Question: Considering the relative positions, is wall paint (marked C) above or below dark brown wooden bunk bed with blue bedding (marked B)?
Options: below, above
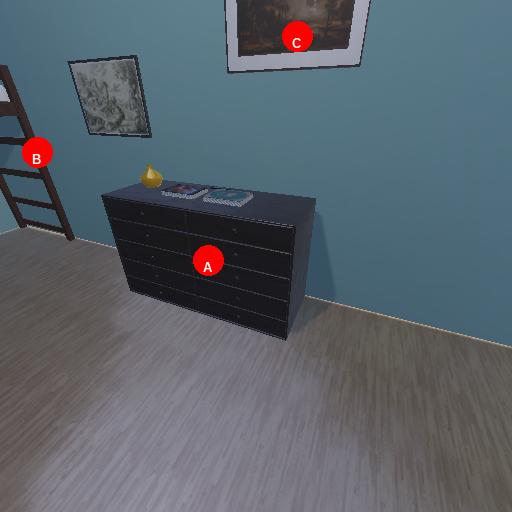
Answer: below